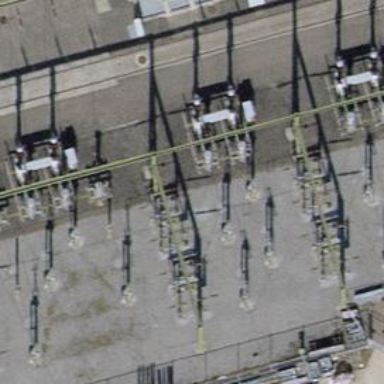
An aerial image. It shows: Bay for power lines.